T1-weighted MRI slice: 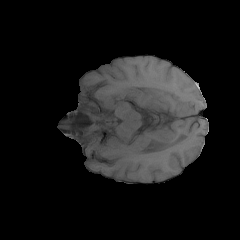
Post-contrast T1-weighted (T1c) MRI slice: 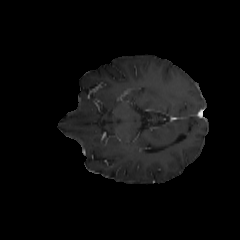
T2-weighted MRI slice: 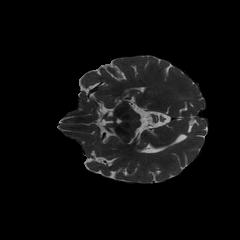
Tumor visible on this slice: no